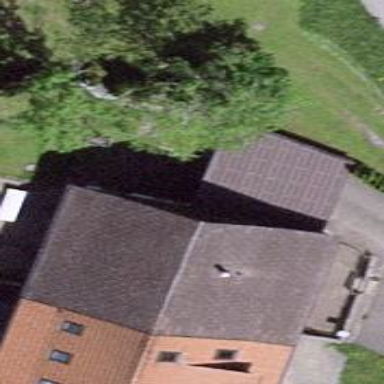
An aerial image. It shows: Building with gabled roof oriented across.